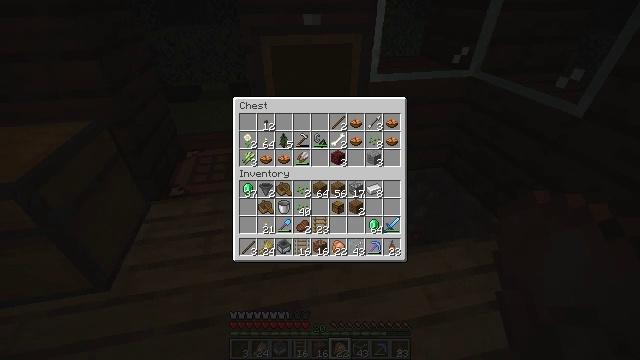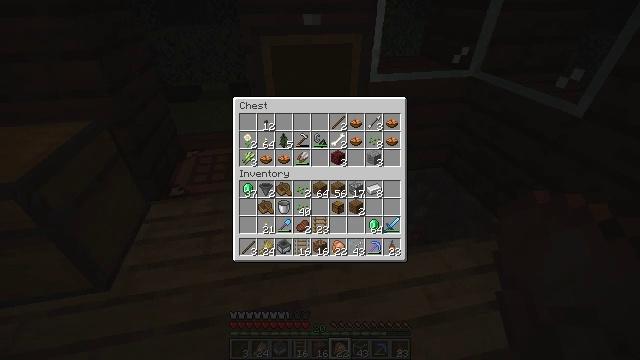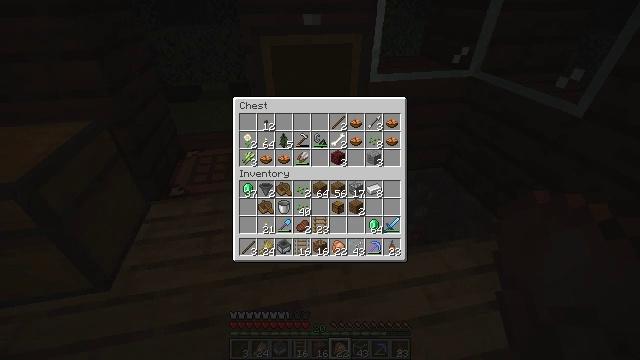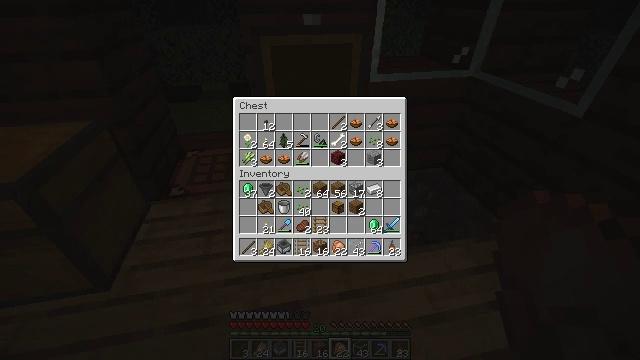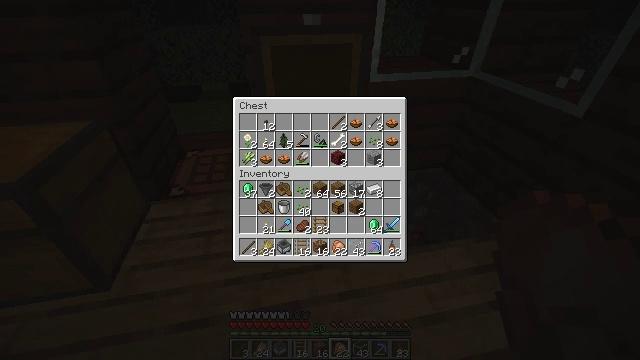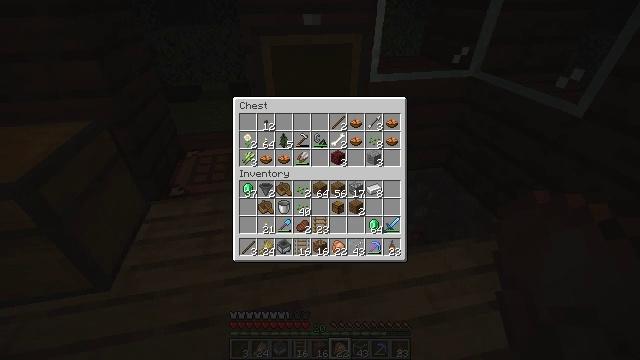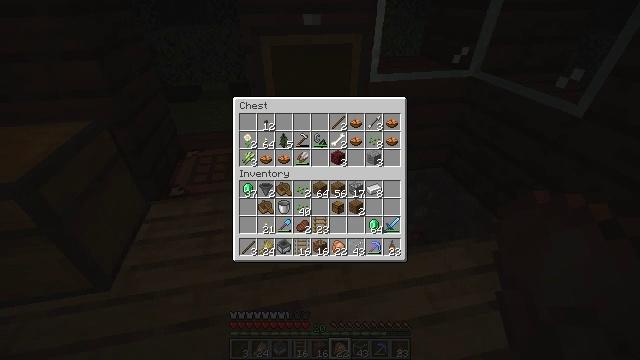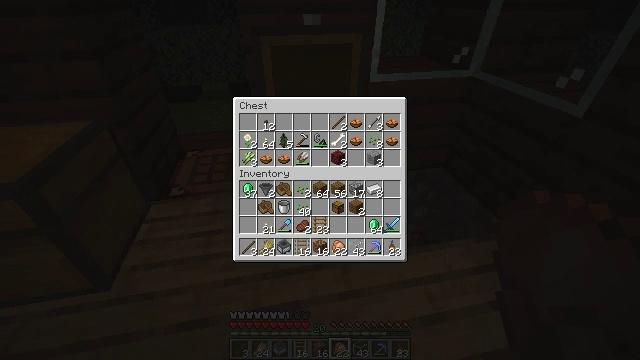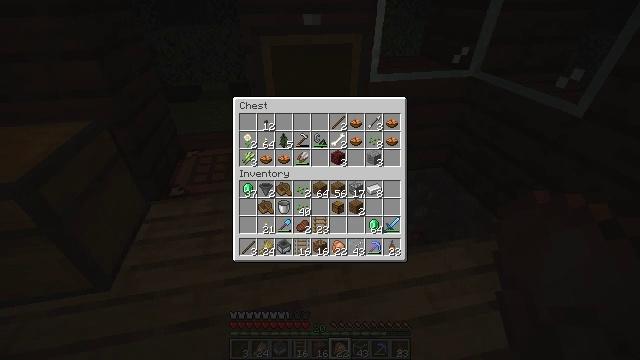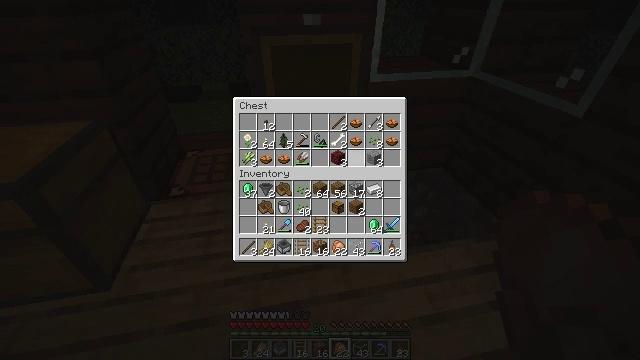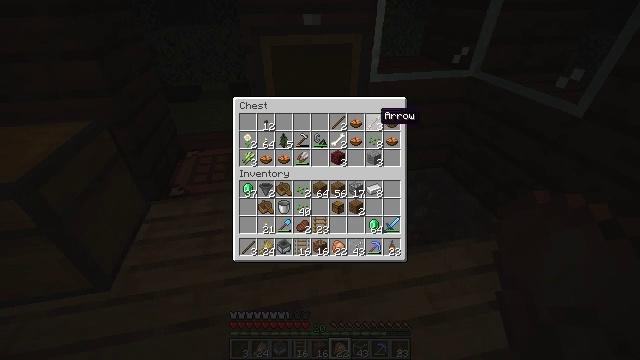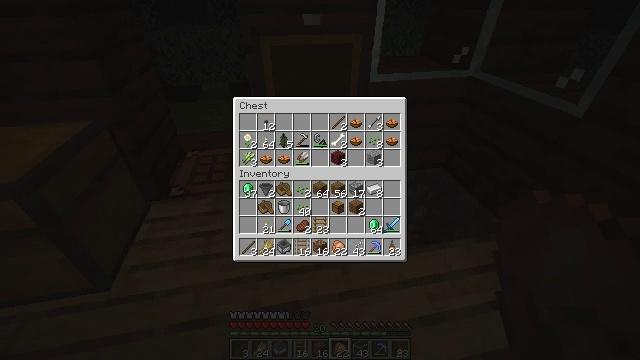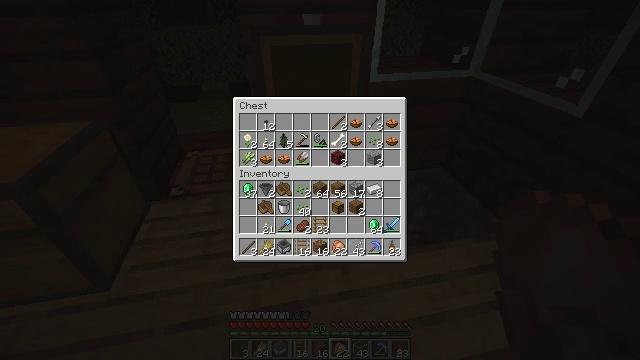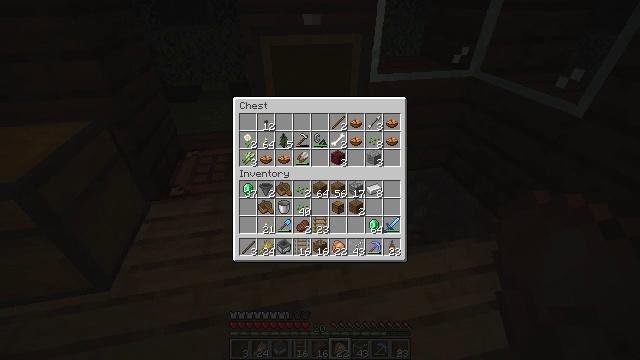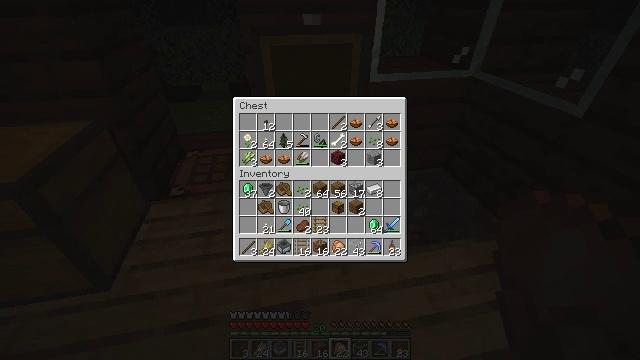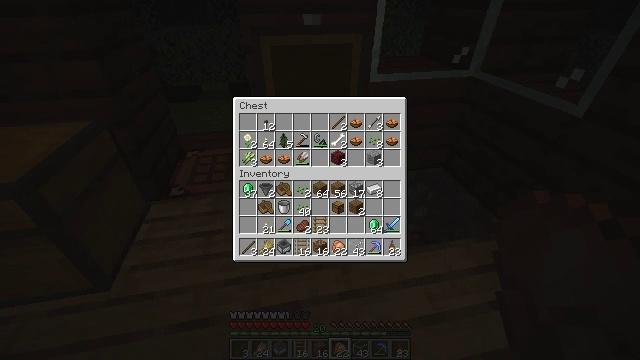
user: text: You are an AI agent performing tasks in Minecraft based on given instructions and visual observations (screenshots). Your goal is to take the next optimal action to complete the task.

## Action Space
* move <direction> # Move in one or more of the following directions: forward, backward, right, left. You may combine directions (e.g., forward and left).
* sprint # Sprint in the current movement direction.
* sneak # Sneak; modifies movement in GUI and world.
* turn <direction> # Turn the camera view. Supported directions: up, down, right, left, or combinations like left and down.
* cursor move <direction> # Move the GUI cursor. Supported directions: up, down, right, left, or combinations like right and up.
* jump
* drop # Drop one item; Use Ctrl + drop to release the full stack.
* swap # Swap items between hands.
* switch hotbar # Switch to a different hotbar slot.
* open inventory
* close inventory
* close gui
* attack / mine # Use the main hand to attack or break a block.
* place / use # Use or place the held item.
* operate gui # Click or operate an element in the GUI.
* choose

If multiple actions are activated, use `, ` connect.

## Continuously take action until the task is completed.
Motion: motion action
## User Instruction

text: Combine materials at the crafting table to get an observer.
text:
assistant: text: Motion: no_op
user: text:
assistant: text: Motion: no_op
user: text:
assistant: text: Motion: no_op
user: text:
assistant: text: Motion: no_op
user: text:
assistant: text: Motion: no_op
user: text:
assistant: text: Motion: no_op
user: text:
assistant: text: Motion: no_op
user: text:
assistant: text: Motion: no_op
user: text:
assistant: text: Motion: cursor move right and up
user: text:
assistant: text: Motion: cursor move right and up
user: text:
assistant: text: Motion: cursor move right and up
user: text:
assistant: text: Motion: no_op
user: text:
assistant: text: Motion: no_op
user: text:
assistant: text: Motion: no_op
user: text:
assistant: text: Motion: no_op
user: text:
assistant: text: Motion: cursor move left and down
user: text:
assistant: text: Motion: cursor move left and down
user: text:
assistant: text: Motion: cursor move down
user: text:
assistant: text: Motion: cursor move down
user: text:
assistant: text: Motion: no_op
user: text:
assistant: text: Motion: cursor move down
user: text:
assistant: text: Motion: no_op
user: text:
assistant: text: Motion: no_op
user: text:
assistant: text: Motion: no_op
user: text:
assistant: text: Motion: no_op
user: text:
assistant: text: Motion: no_op
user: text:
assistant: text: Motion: no_op
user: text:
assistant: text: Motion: no_op
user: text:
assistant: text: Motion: no_op
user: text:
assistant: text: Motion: operate gui